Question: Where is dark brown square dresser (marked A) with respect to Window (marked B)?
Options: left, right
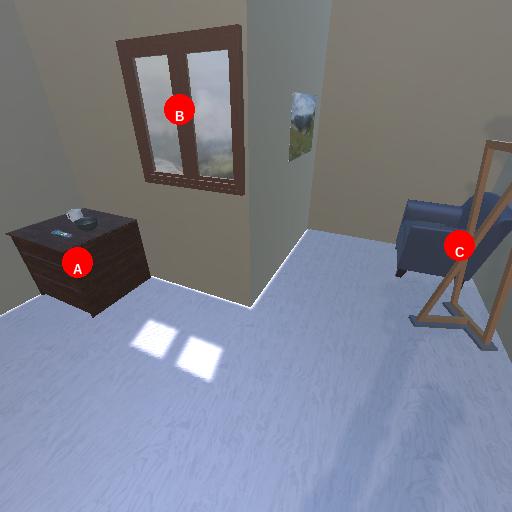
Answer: left